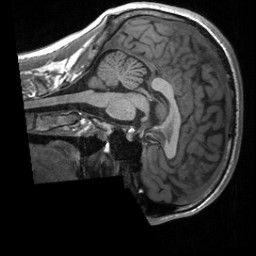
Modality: T1w
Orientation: sagittal
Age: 22
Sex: male
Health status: healthy
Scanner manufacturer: siemens
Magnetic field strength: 3 T
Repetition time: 2 s
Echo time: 0.00232 s